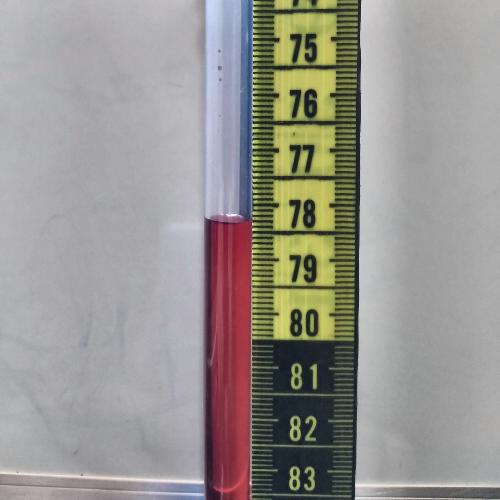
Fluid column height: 78.4 cm